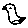
Label: bird